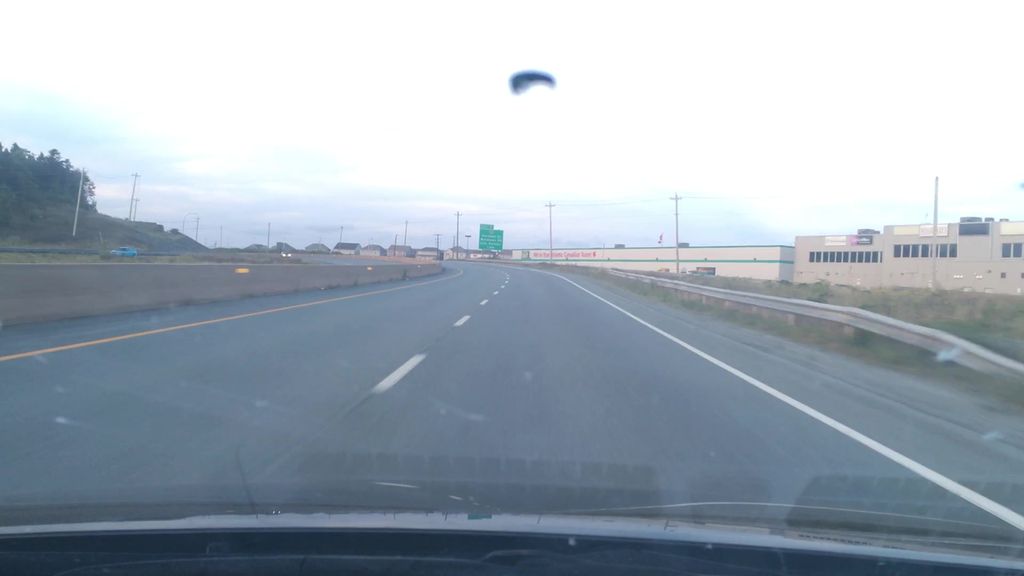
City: halifax